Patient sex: M
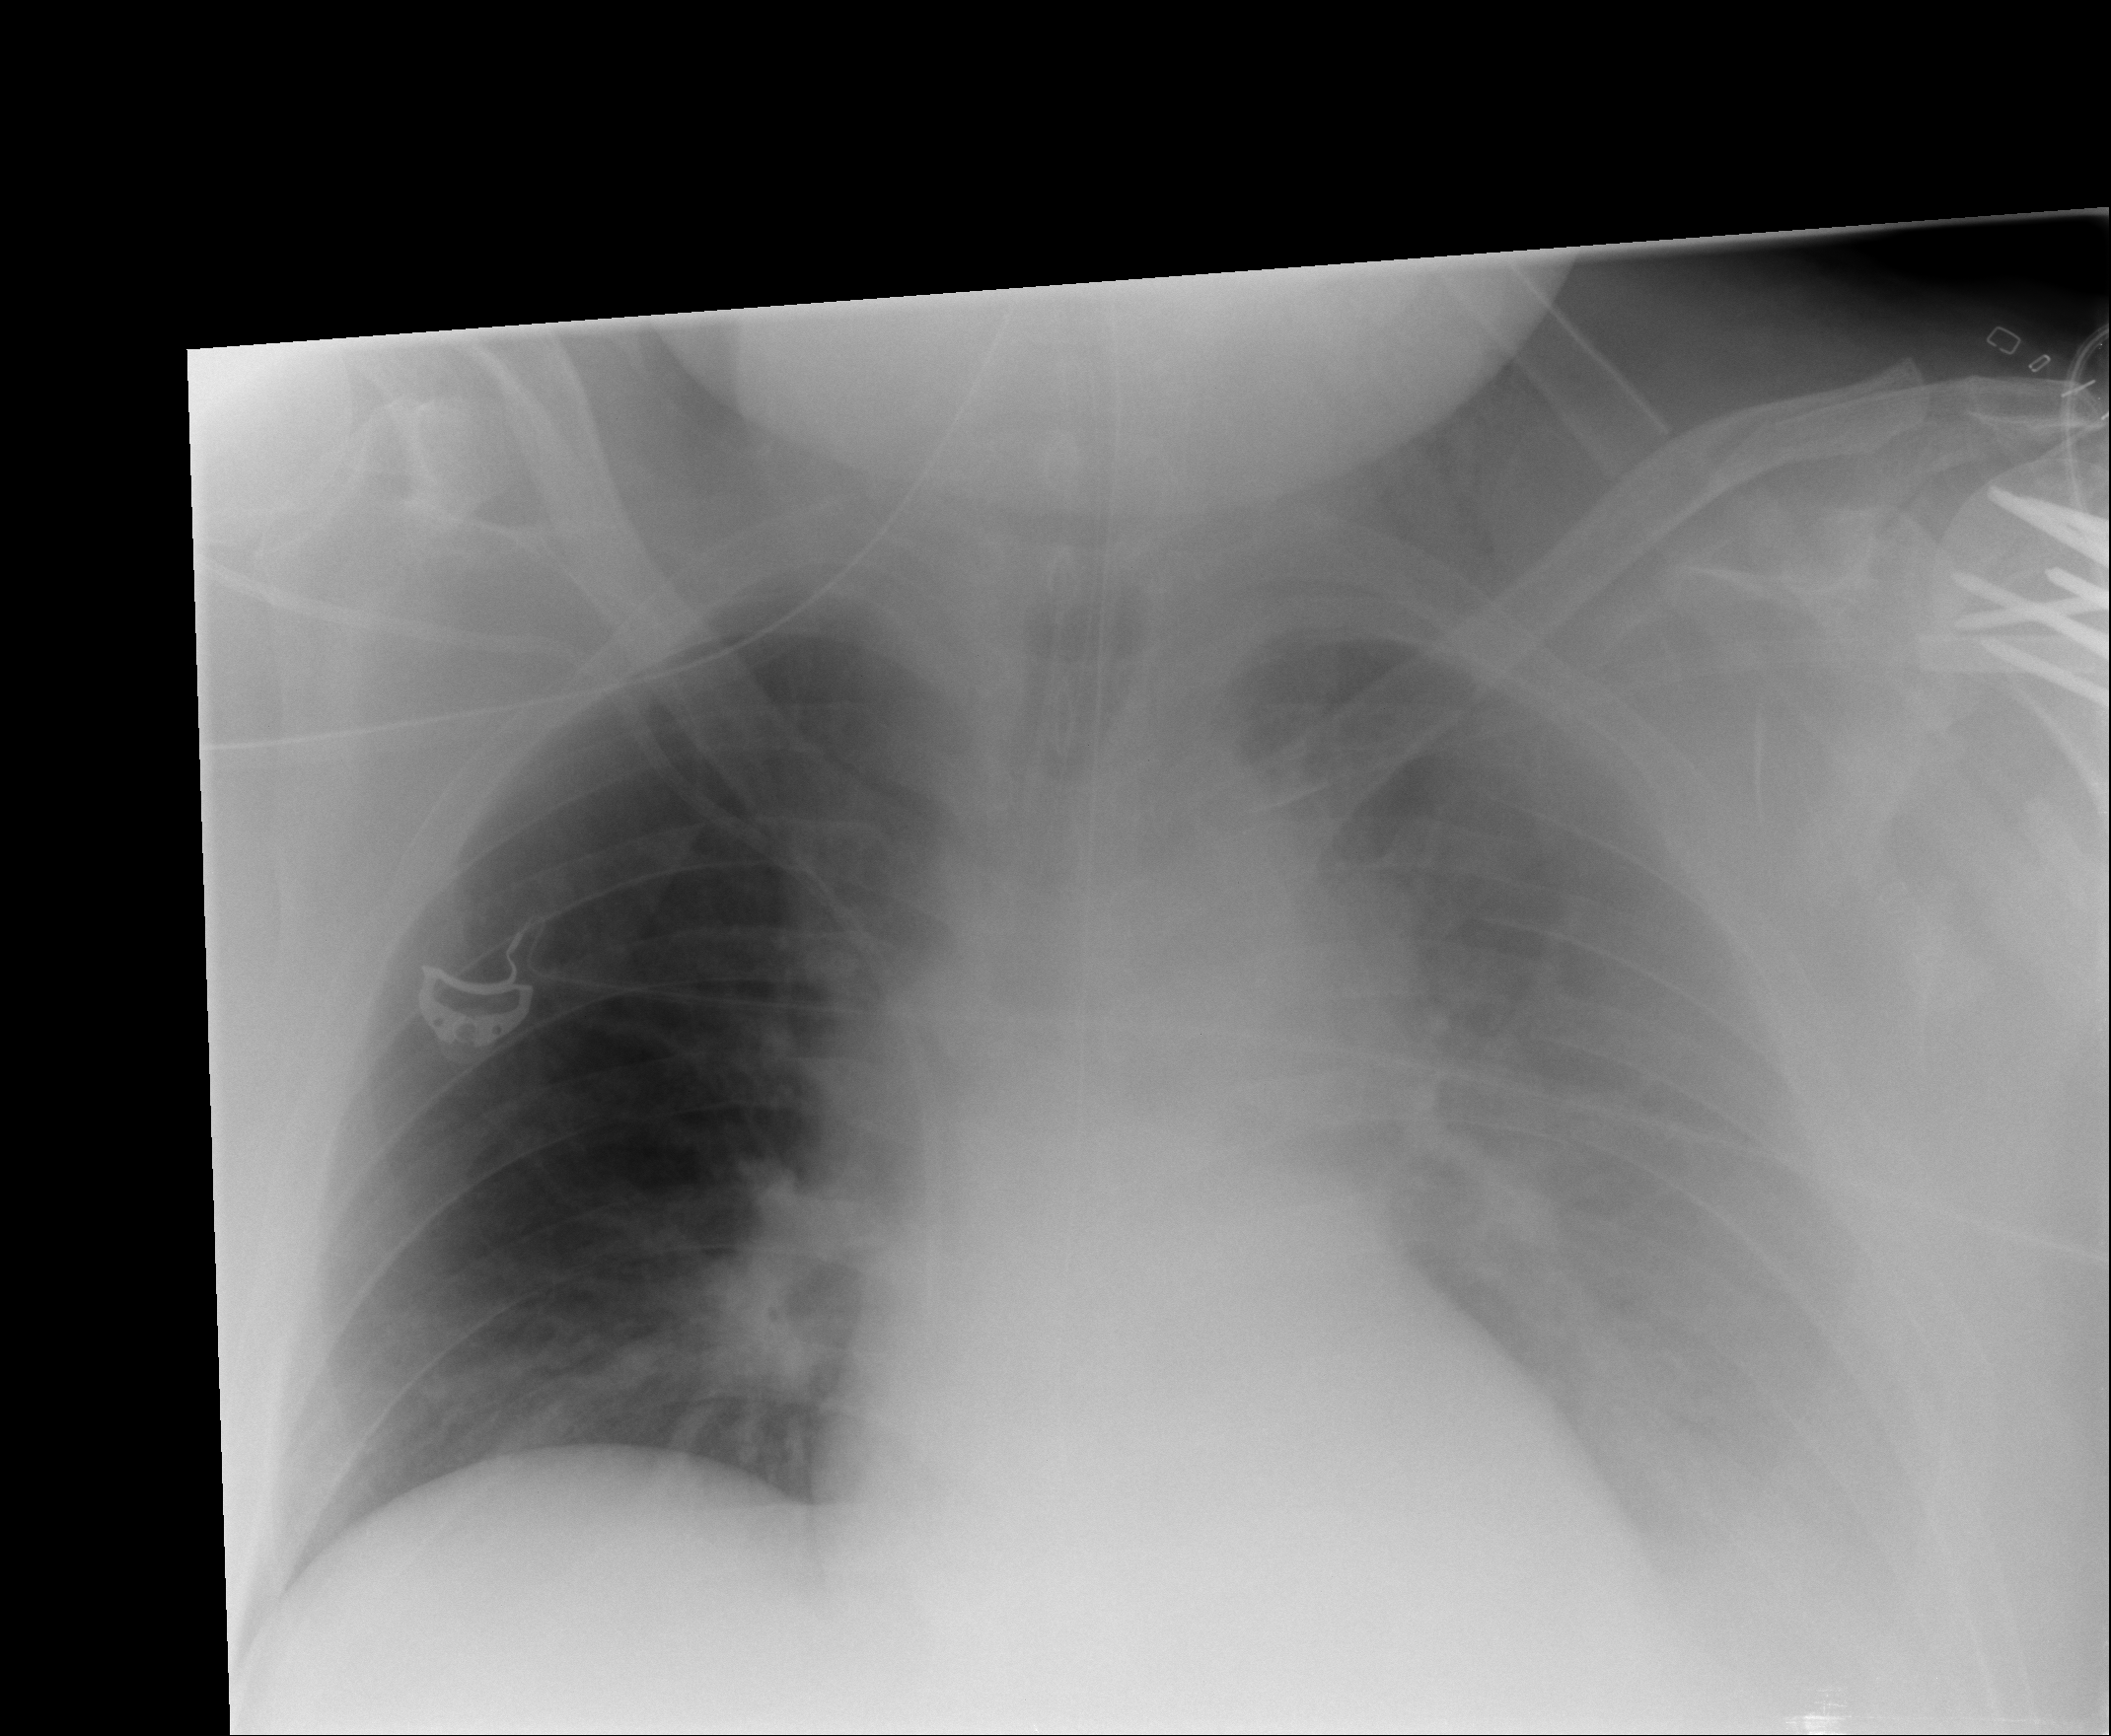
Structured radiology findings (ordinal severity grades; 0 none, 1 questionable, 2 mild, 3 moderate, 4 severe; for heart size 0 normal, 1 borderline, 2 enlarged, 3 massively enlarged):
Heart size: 1
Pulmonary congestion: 2
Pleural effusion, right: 0
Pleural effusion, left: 4
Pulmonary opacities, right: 0
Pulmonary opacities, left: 0
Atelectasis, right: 2
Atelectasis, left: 2